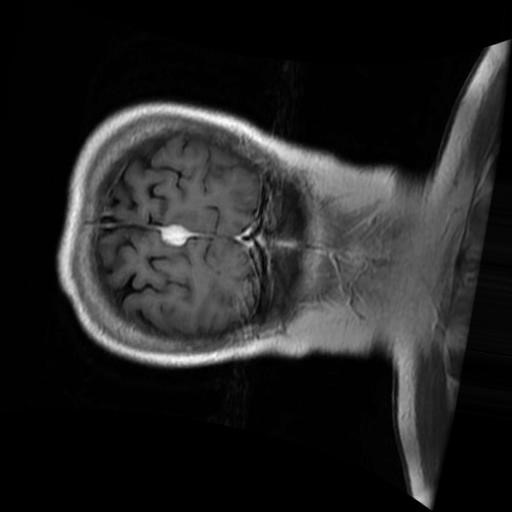
Label: brain_menin